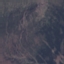
Label: HerbaceousVegetation